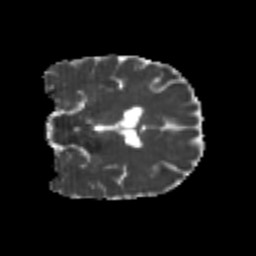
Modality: MD
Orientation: coronal
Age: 20
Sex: female
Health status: healthy
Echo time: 0.074 s